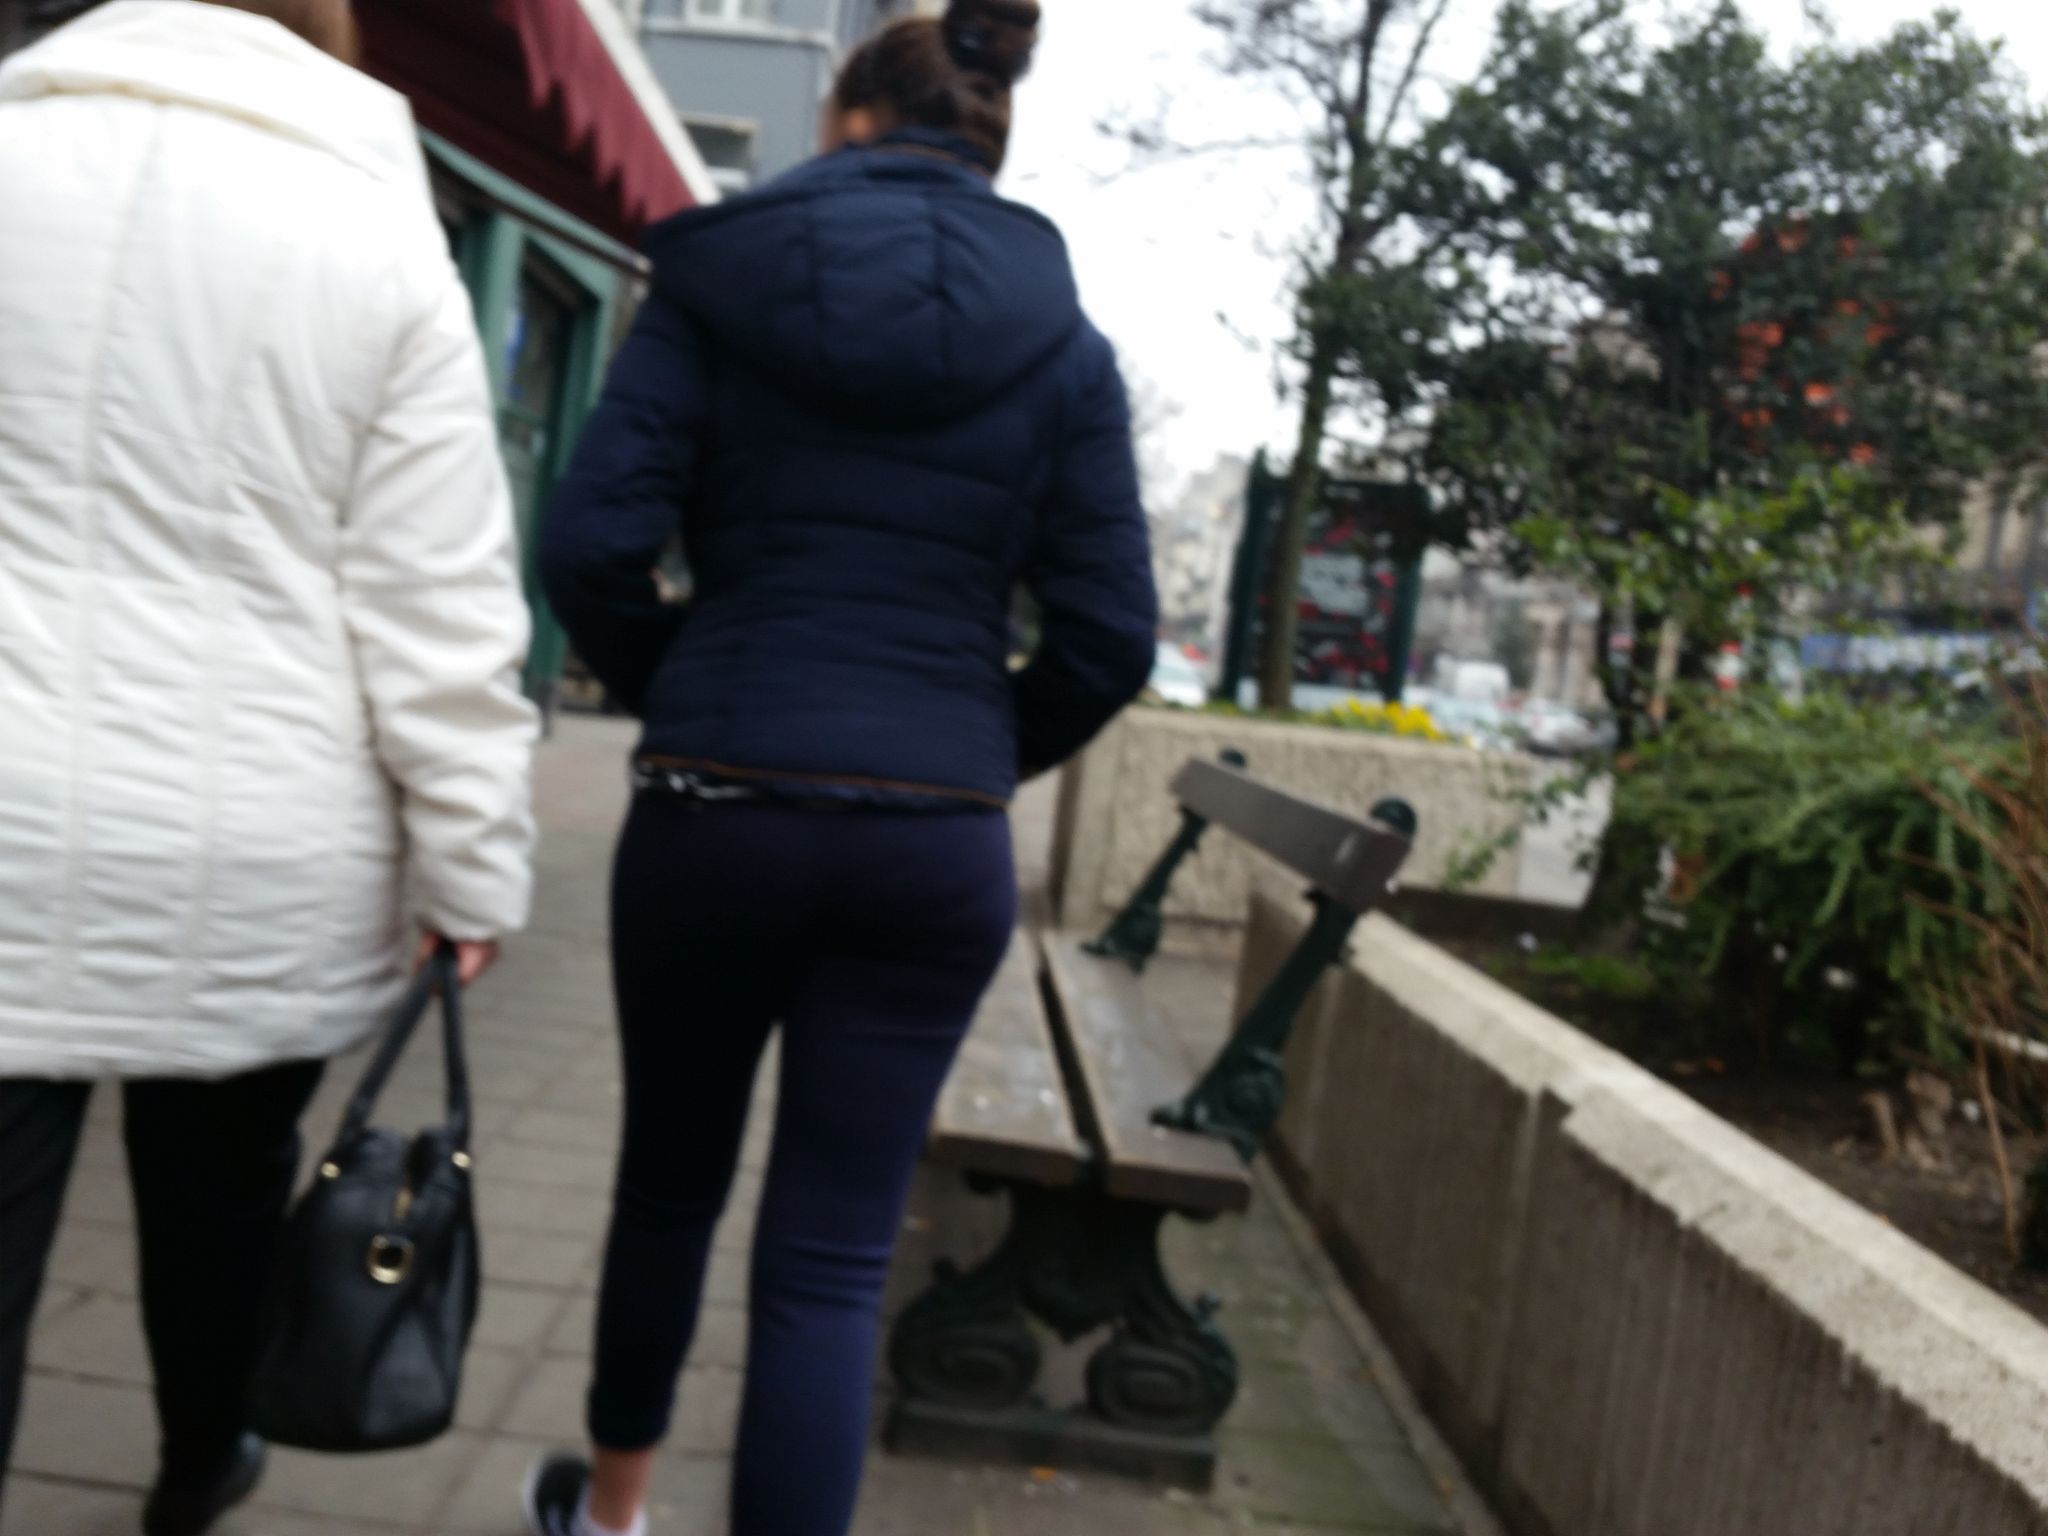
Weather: clear
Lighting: day
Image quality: good
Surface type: walking surface
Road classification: tertiary
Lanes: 2
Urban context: urban centre
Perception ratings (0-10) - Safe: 2.92, Lively: 6.52, Beautiful: 2.55, Boring: 2.07, Depressing: 4.99, Wealthy: 9.29